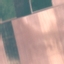
Land use / land cover: AnnualCrop